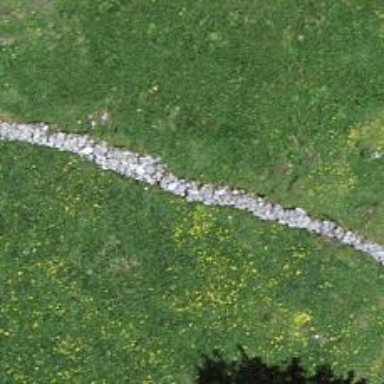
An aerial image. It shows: Wall barrier.